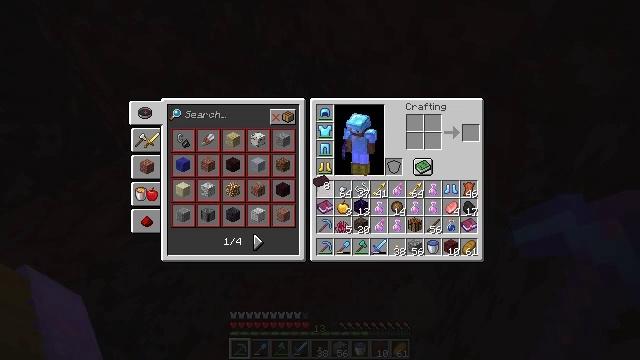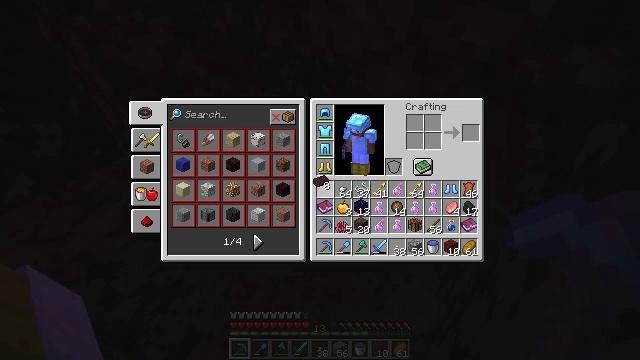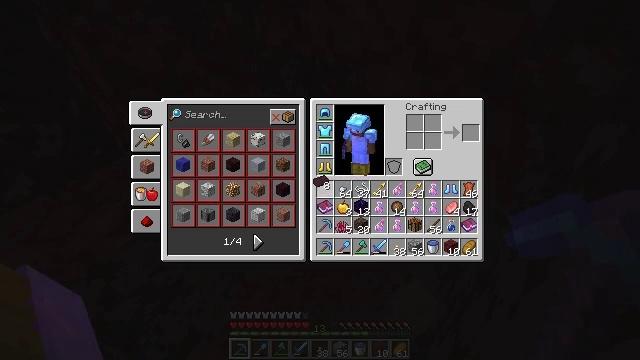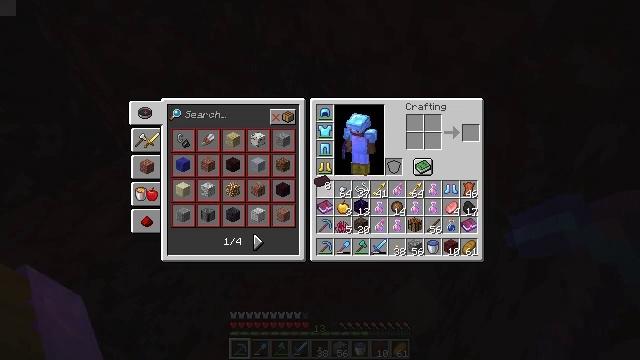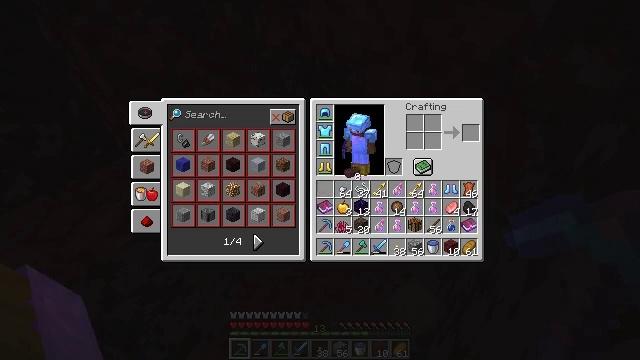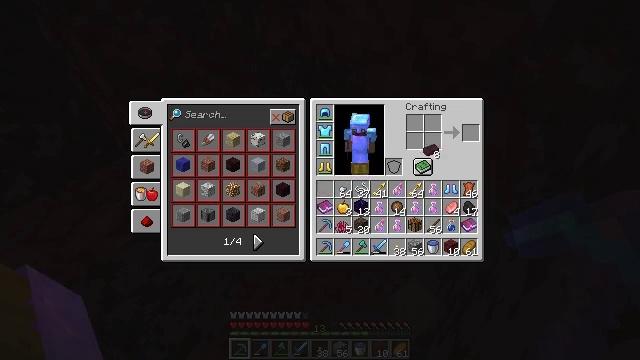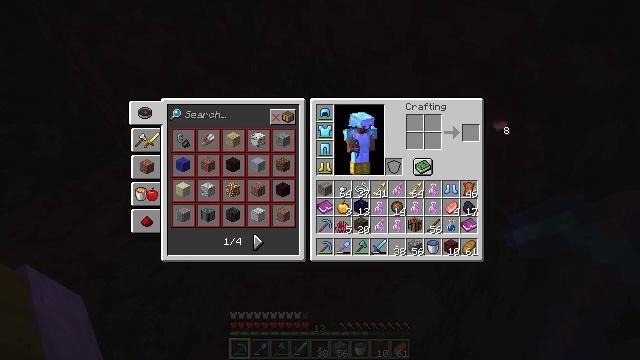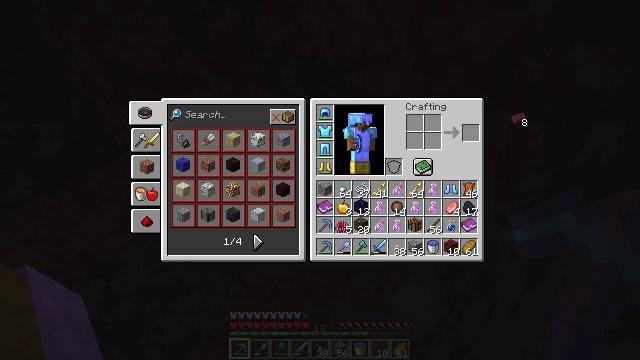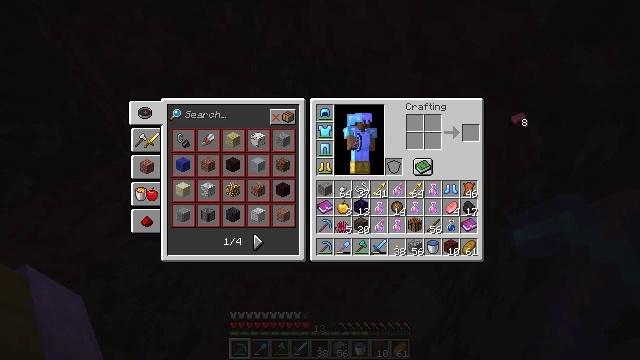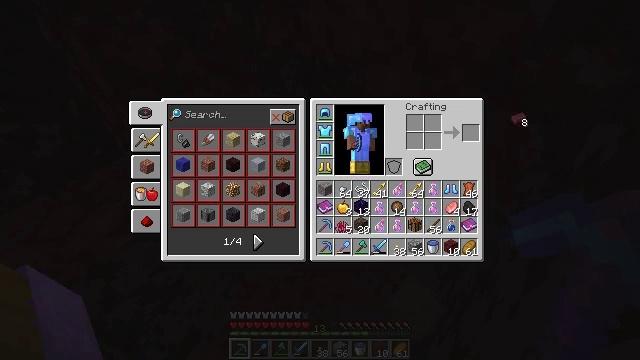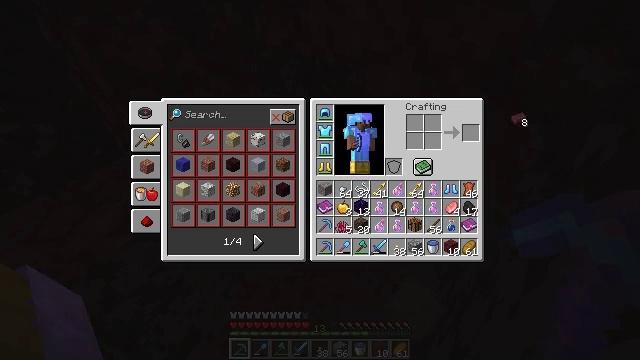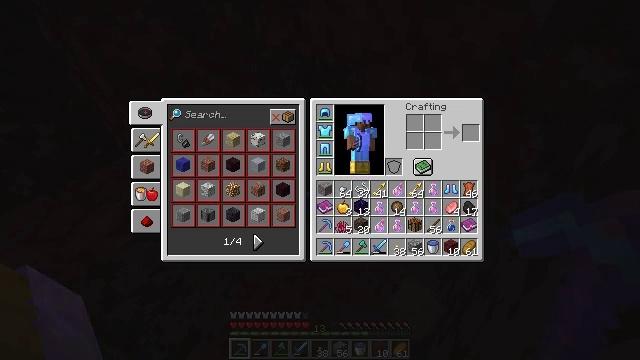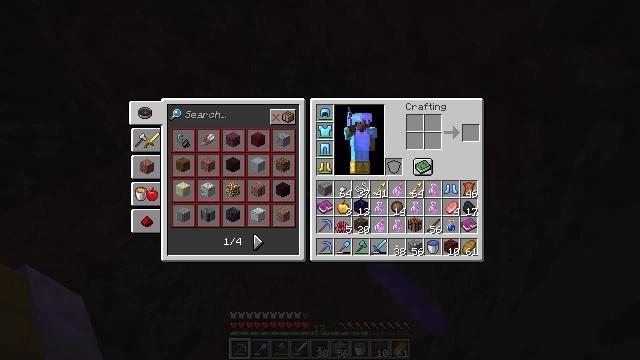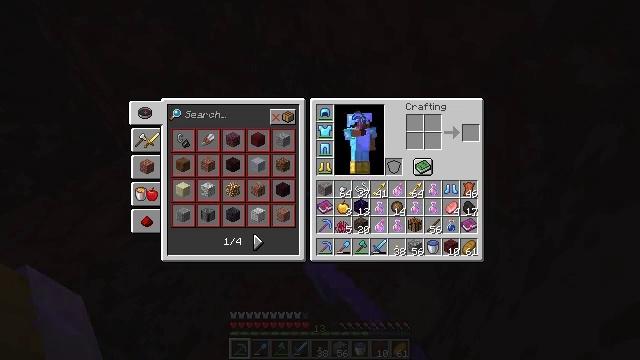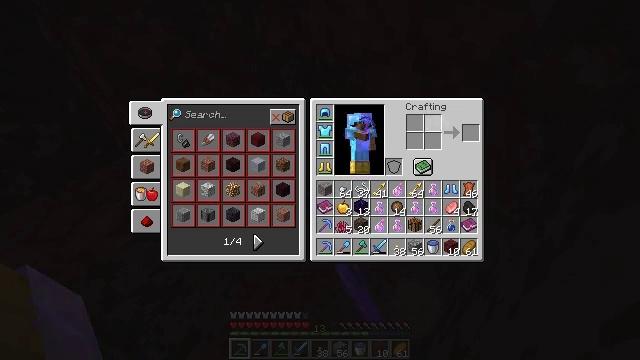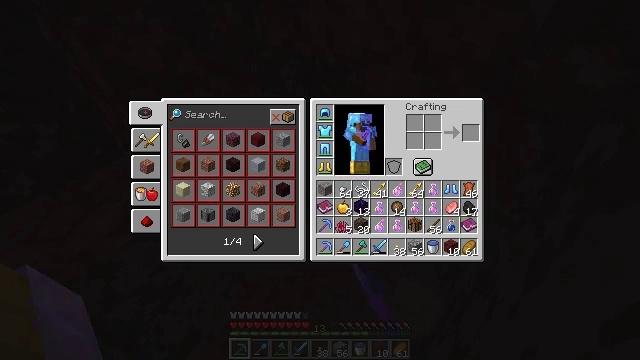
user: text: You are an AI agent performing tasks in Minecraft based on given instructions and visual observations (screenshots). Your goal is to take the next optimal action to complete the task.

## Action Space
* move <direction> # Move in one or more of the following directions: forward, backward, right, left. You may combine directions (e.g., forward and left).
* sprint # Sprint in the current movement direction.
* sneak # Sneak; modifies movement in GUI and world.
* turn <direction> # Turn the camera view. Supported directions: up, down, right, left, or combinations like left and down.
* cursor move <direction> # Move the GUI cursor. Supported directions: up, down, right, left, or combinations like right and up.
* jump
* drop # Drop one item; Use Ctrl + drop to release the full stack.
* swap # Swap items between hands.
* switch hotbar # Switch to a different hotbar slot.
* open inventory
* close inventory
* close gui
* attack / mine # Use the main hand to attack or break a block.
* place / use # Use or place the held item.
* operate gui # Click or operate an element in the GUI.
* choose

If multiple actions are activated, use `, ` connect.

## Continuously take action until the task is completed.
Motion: motion action
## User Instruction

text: Drop a nether brick.
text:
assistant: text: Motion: operate gui
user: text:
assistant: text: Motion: operate gui
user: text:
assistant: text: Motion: no_op
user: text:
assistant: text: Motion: cursor move right and up
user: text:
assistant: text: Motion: cursor move right and up
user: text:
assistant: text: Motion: cursor move right and up
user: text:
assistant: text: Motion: cursor move right and up
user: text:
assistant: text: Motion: operate gui
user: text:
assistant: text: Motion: operate gui
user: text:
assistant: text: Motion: operate gui
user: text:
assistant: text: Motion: no_op
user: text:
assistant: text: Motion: cursor move left
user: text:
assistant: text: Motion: cursor move left
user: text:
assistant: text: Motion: cursor move left and down
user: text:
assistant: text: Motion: cursor move left and down
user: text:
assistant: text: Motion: no_op